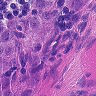
Metastatic tissue present: yes